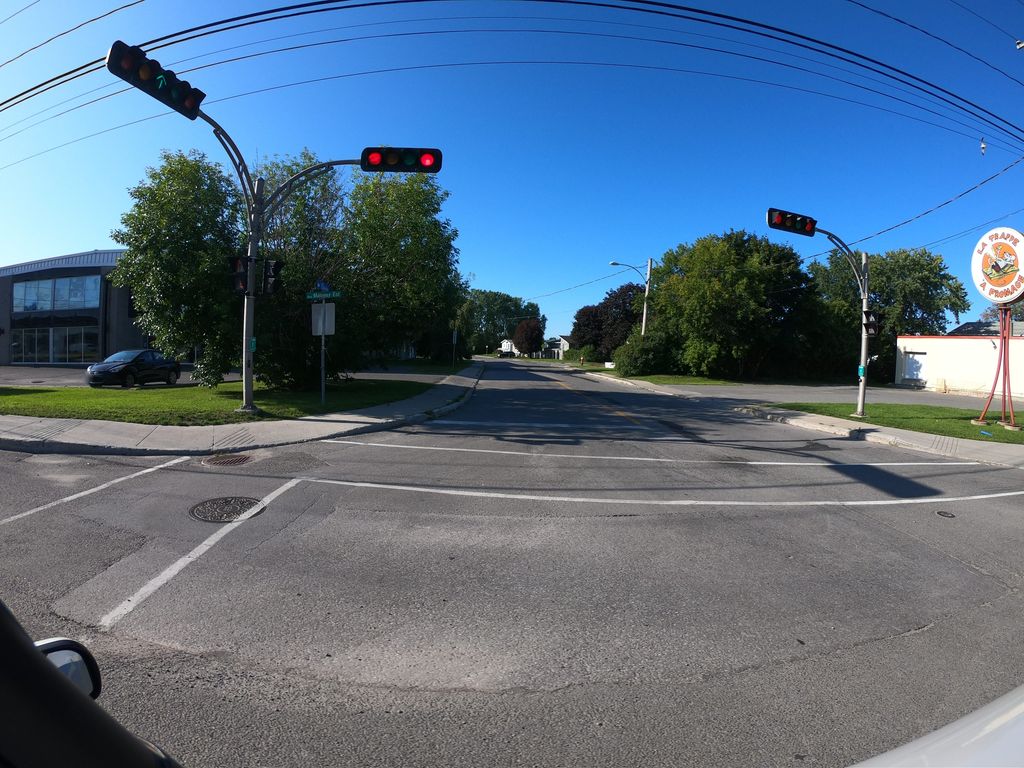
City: ottawa-gatineau